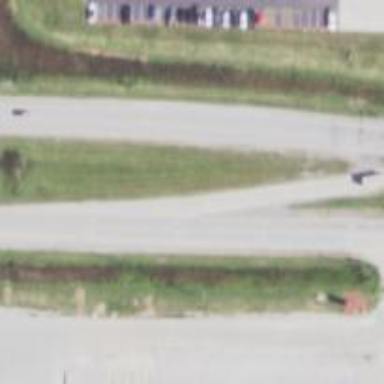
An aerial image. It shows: Road with "through" markings.